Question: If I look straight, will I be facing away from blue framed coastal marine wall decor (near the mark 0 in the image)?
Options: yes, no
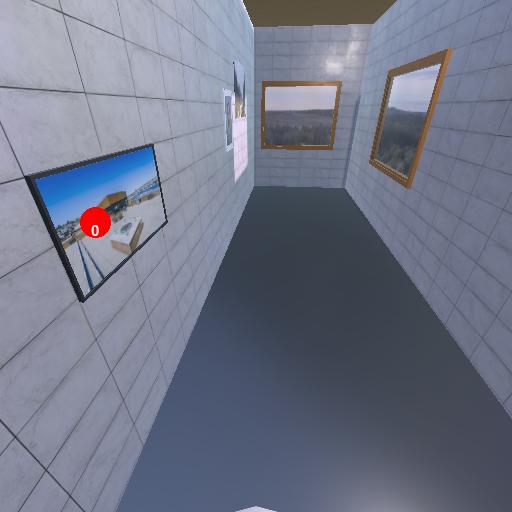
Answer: yes